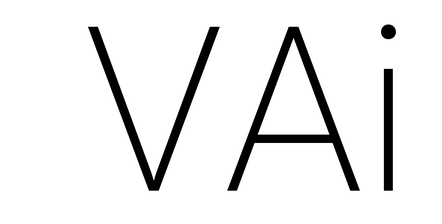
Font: Roboto_ExtraLight